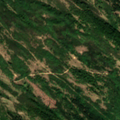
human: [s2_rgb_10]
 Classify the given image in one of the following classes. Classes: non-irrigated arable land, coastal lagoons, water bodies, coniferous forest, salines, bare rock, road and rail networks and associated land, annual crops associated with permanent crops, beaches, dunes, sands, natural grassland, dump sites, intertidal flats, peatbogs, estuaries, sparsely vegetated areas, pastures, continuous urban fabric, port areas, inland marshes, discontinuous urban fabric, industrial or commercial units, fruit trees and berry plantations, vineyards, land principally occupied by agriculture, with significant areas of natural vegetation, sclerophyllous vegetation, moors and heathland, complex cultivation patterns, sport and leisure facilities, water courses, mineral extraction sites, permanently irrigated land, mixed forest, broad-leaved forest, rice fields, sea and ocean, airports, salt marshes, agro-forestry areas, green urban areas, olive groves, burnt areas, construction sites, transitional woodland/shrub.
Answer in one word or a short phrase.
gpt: broad-leaved forest, mixed forest, transitional woodland/shrub